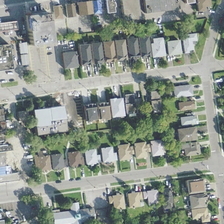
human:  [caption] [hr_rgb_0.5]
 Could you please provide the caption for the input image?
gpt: there were trees around the house .

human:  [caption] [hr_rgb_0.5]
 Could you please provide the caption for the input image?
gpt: a large collection of luxury residential .

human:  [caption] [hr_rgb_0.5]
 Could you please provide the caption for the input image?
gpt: many buildings with some green trees are in a dense residential area .

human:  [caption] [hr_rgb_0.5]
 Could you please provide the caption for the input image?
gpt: many buildings with some green trees are in a dense residential area .

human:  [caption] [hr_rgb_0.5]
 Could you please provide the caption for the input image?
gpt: a large collection of luxury residential .